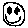
Label: smiley face